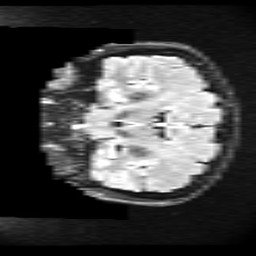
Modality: FLAIR
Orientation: coronal
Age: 42
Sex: female
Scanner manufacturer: ge
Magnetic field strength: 3 T
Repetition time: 11 s
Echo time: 0.1497 s